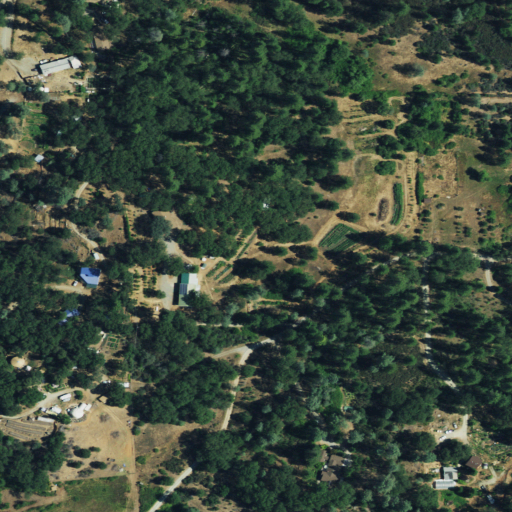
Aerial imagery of ridge(s) in California named San Juan Ridge containing evergreen forest, open development, shrub, deciduous forest, mixed forest, and low intensity development